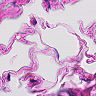
Metastatic tissue present: no